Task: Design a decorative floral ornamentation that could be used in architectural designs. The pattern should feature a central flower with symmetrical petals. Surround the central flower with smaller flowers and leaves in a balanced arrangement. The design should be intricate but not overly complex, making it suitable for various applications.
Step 260:
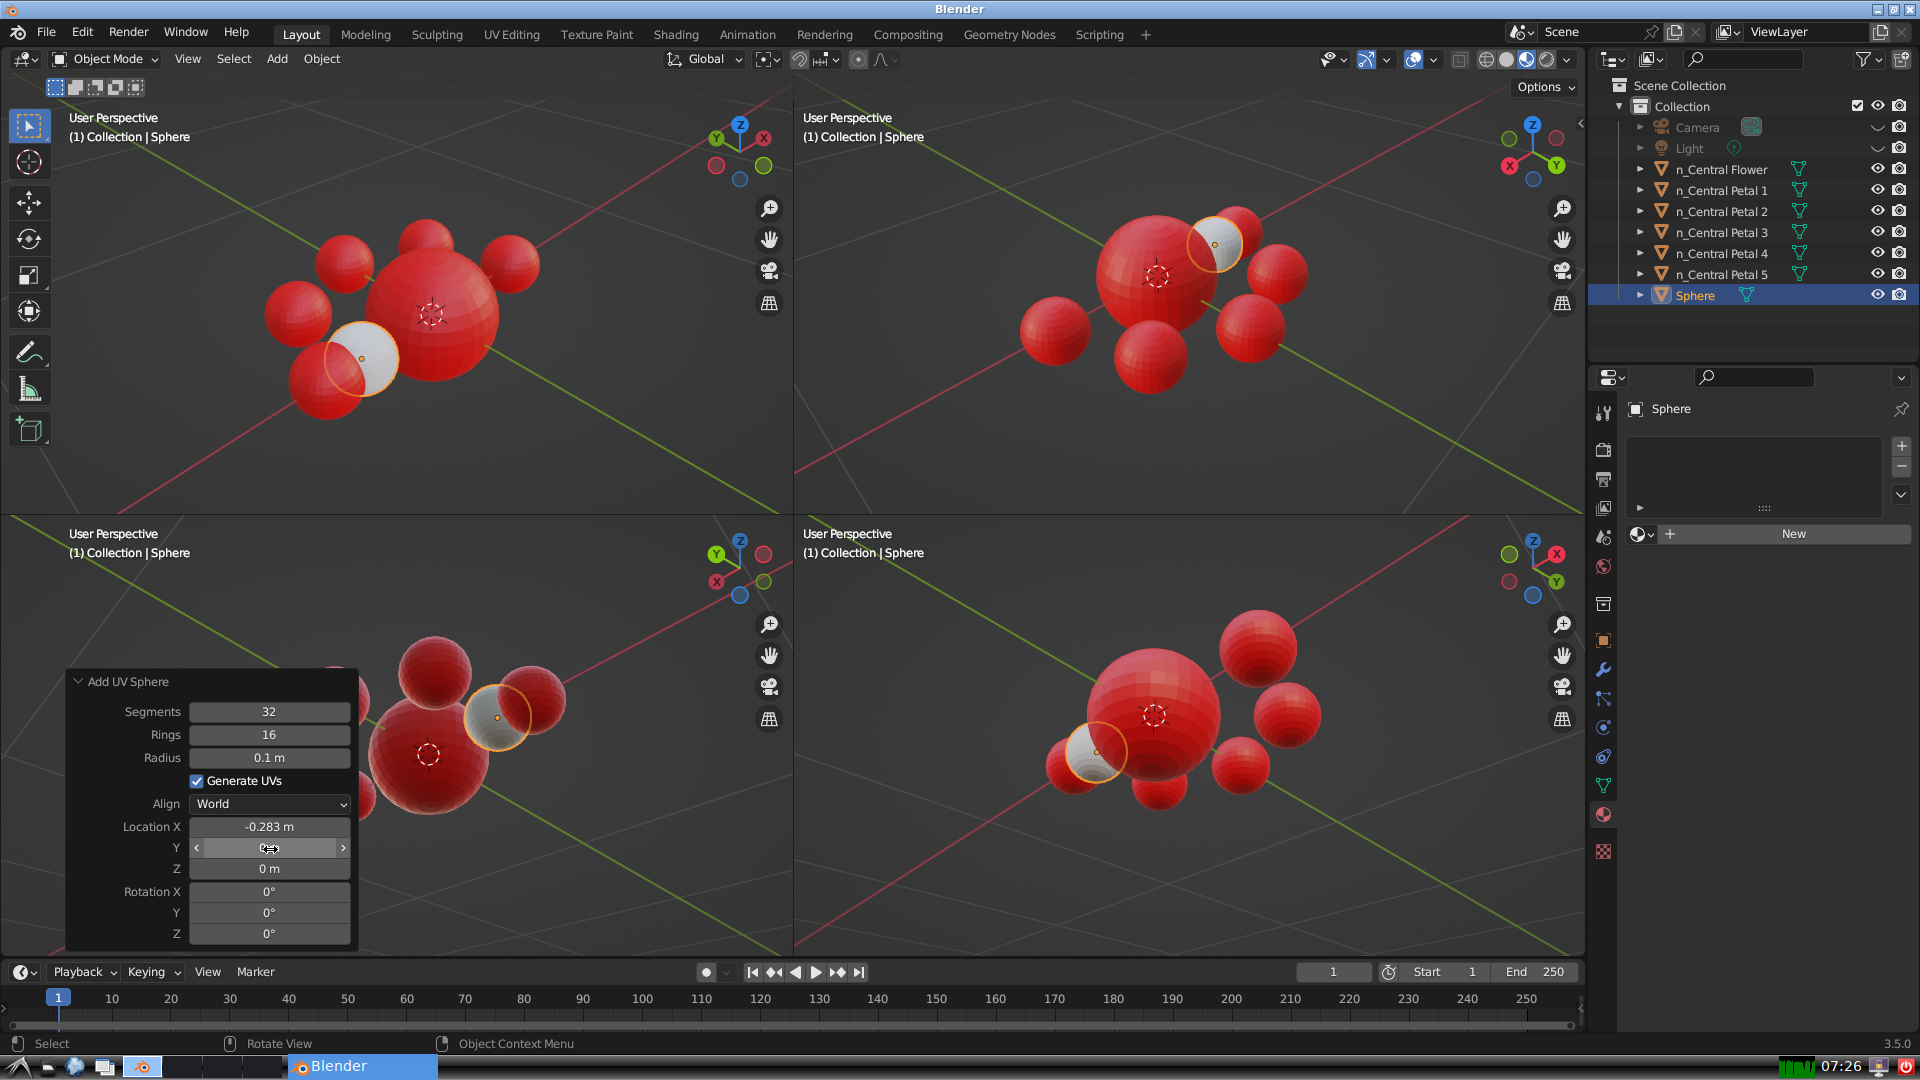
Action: click: no